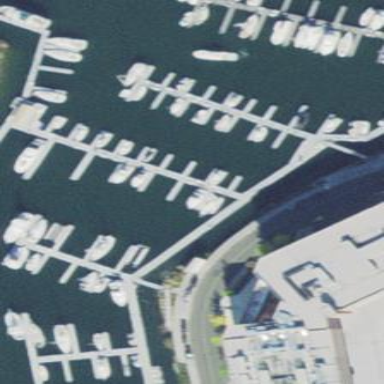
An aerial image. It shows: Marina area for leisure land.